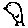
Label: bird